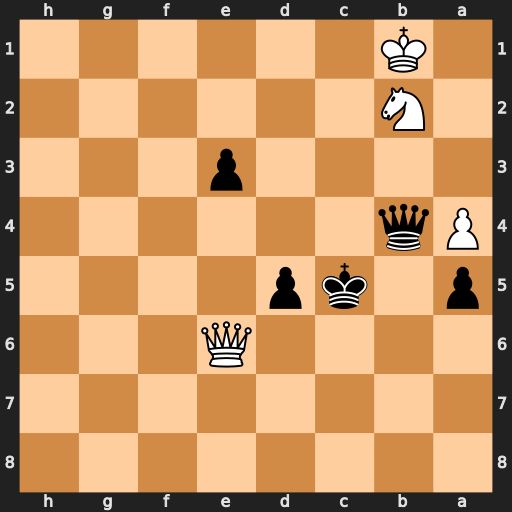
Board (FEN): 8/8/4Q3/p1kp4/Pq6/4p3/1N6/1K6
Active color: b
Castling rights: -
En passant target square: -
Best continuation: Qe4+ Qxe4 dxe4 Kc1 Kb4 Kc2 e2 Kd2 Kb3 Kxe2 Kxb2